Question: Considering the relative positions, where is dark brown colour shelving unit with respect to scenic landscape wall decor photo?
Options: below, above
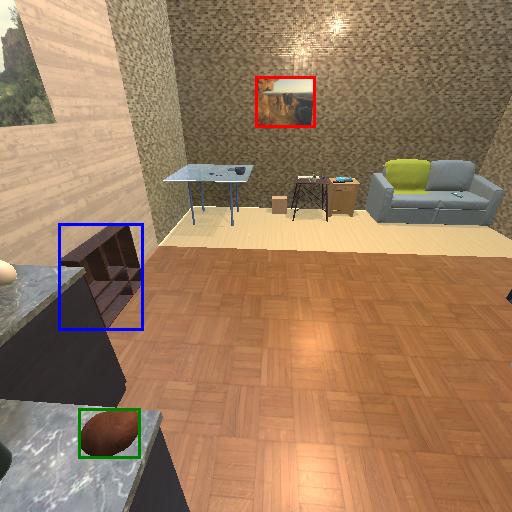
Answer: below